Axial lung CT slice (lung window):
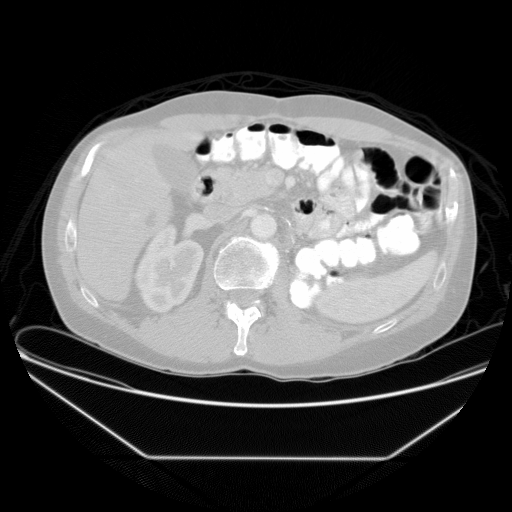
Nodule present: no